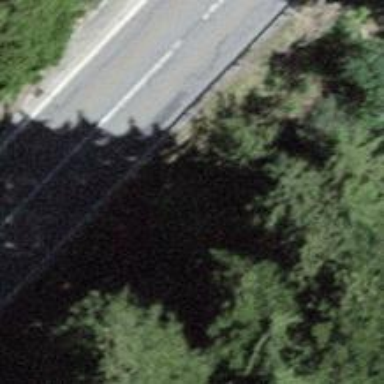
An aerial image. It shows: Road with steps.